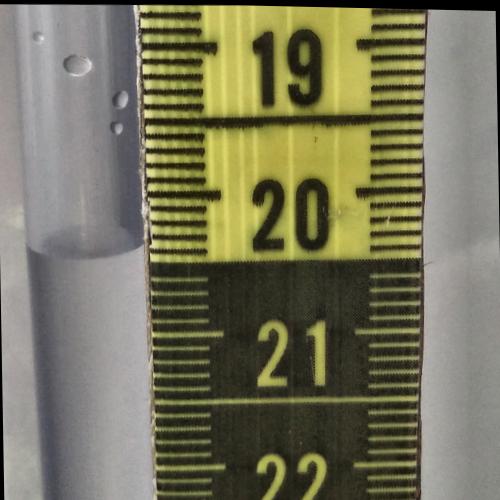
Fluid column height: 20.4 cm